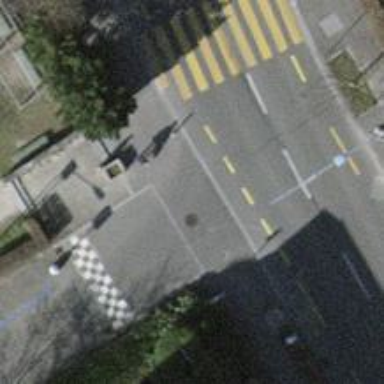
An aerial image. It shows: Unmarked crossing with traffic calming table on the road.